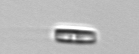
Label: pennate_Thalassionema